Field crop: maize
Growth stage: 1
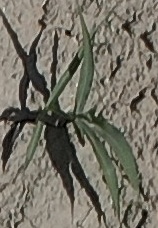
Species: sorghum